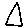
Label: triangle